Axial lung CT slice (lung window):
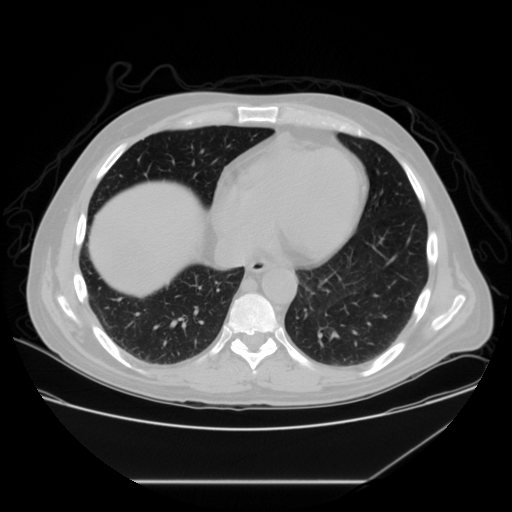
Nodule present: no